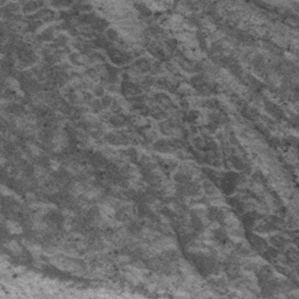
Label: frost